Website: ulta-beauty
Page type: delivery-shipping
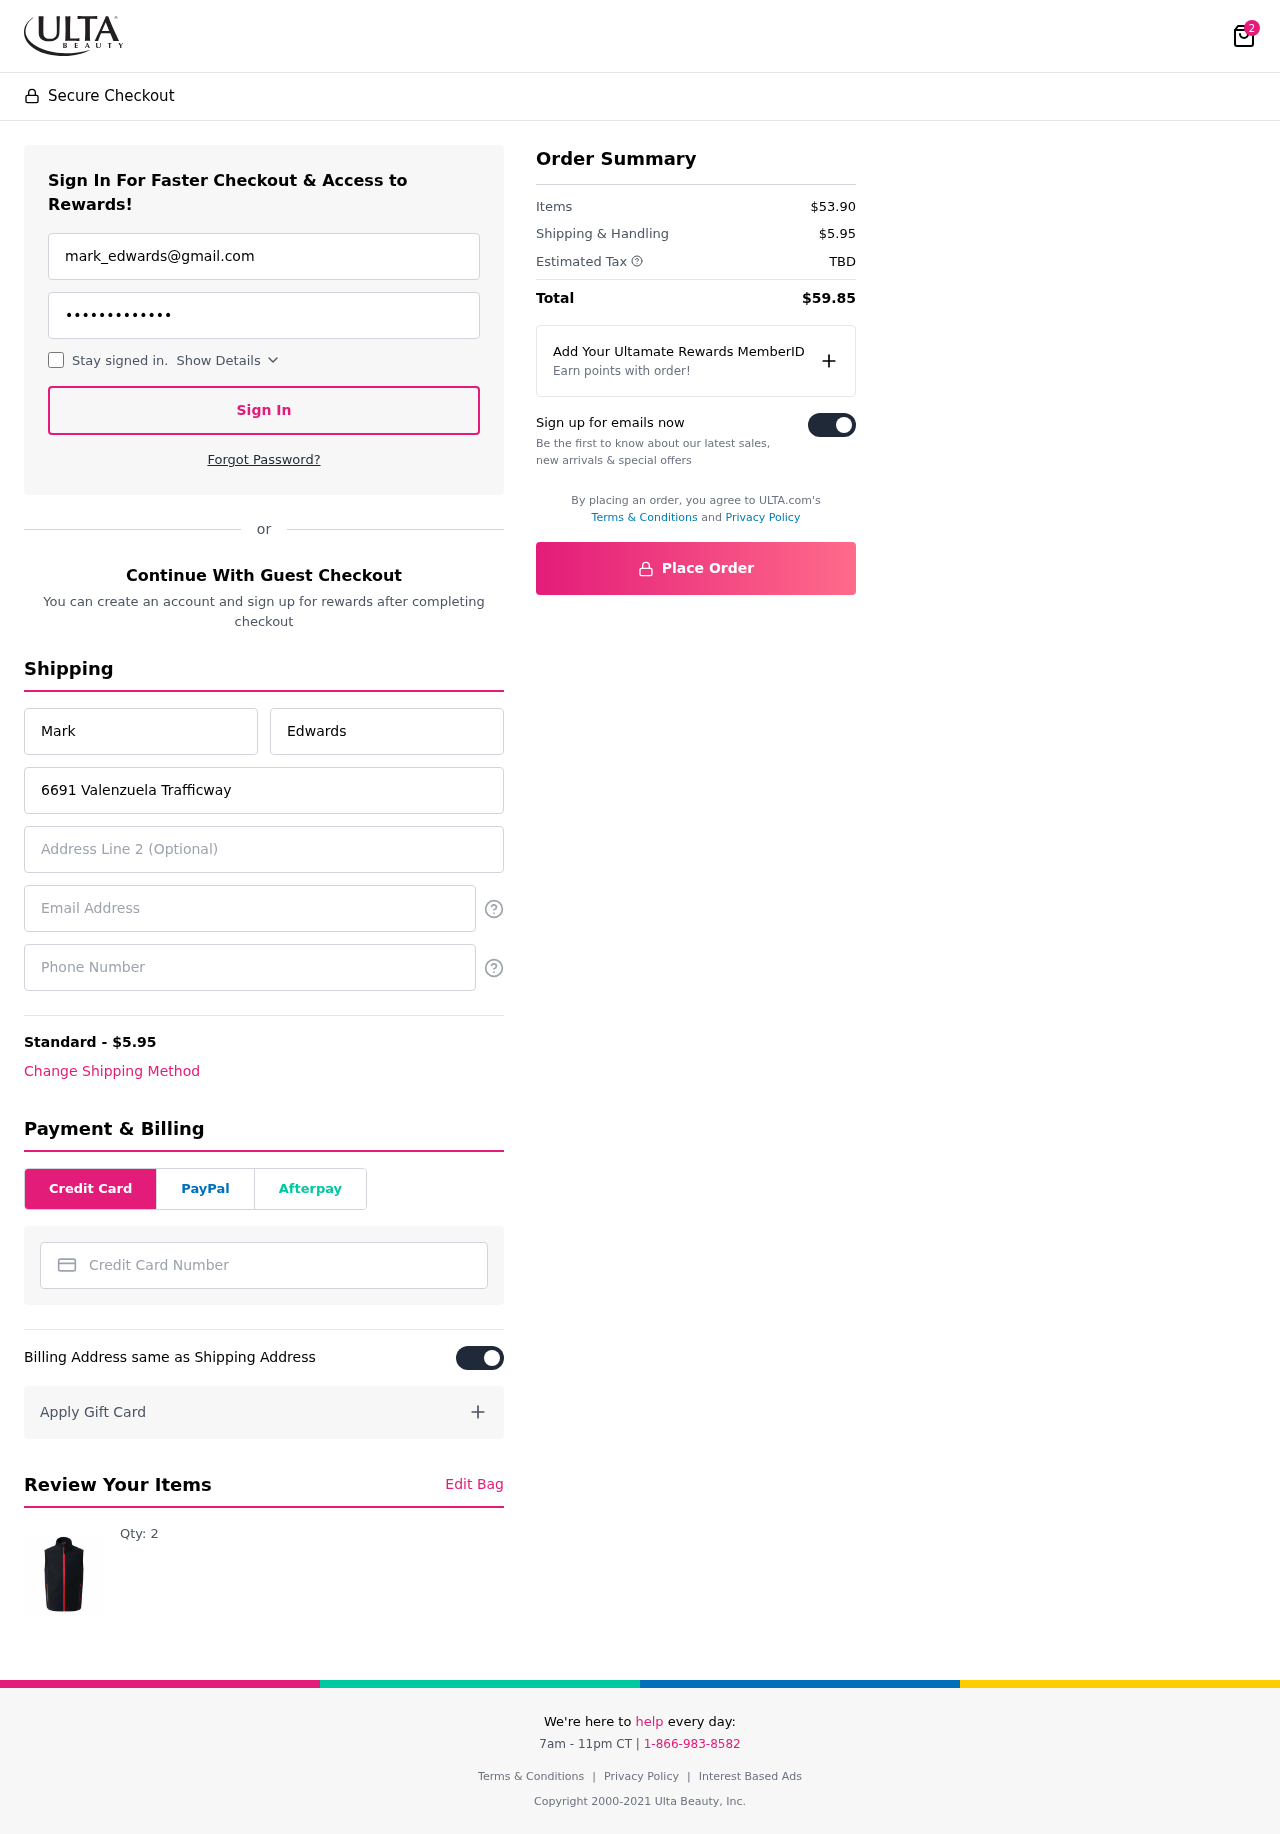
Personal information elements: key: PII_CARD_NUMBER
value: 6011 9787 2604 3327
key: PII_EMAIL
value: mark_edwards@gmail.com
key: PII_EMAIL2
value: mark_edwards@gmail.com
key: PII_FIRSTNAME
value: Mark
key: PII_LASTNAME
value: Edwards
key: PII_PHONE
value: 5838901803
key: PII_STREET
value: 6691 Valenzuela Trafficway Apt. 316
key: PII_STREET2
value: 79042 Dawn Road
Product elements: key: PRODUCT1_QUANTITY
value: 2
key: PRODUCT1
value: Qty: 2
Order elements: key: ORDER_NUM_ITEMS
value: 2
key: ORDER_SHIPPING_COST
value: $5.95
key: ORDER_SUBTOTAL
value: $53.90
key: ORDER_TAX
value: TBD
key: ORDER_TOTAL
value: $59.85